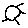
Label: sun